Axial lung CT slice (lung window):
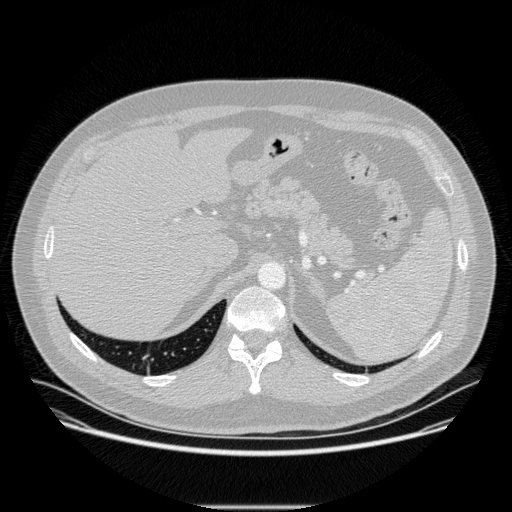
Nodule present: no